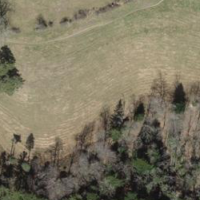
EUNIS habitat code: 24
Species observed at this site:
Silene dioica
Clematis vitalba